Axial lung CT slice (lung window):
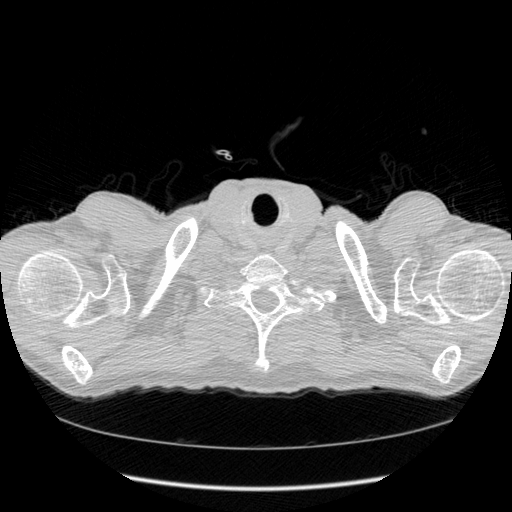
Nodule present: no